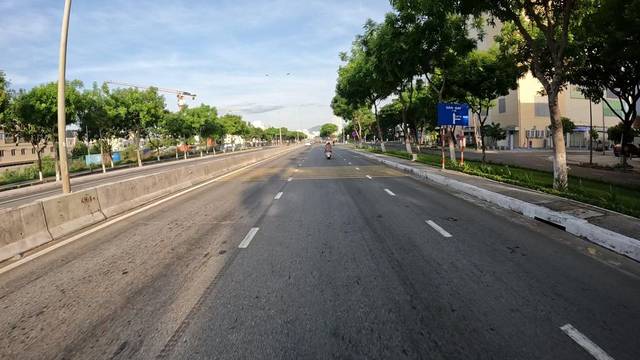
Region: Vietnam
Coordinates: 16.034, 108.23